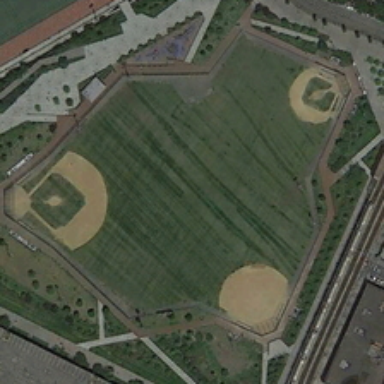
Three baseball fields are surrounded by sparse green trees .